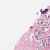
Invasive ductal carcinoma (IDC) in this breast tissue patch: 1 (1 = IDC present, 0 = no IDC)